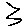
Label: zigzag